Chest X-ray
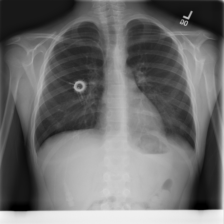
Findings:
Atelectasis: negative
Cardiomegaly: negative
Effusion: negative
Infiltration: positive
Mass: negative
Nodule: negative
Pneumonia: negative
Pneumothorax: negative
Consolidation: negative
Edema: negative
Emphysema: negative
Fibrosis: negative
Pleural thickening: negative
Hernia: negative